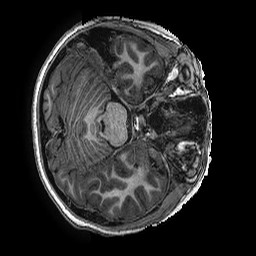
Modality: T1w
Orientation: axial
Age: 11
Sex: male
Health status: ill
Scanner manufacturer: ge
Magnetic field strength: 3 T
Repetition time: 0.00766 s
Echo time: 0.003476 s